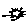
Label: sun